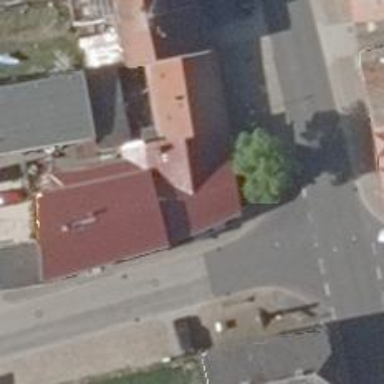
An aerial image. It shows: Restaurant.